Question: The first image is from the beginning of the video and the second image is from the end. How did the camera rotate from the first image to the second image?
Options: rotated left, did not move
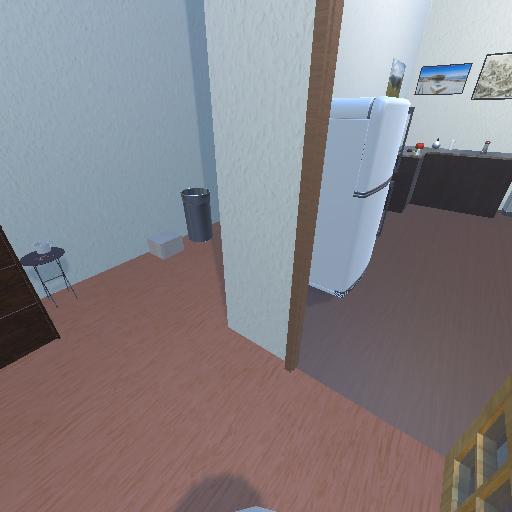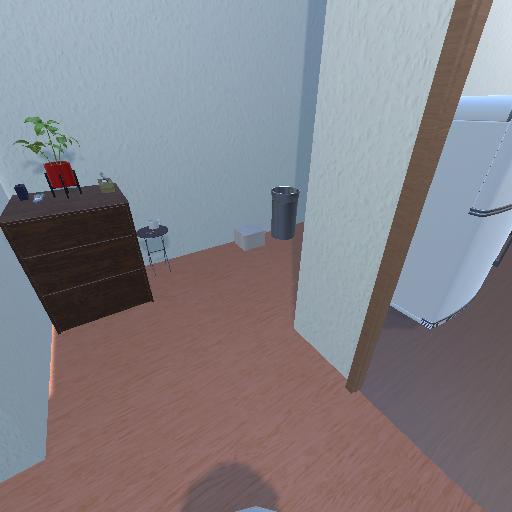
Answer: rotated left